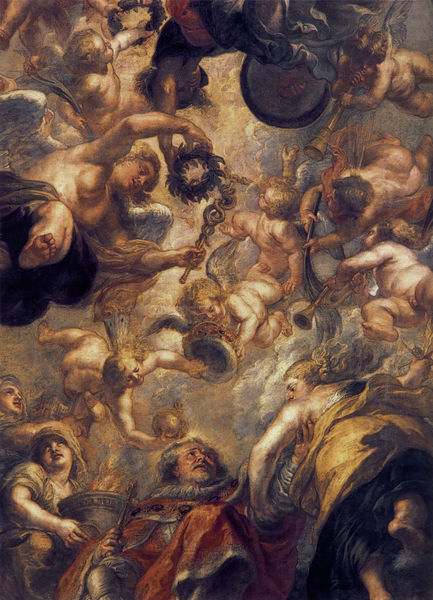
Titel: Die Apotheose von König James I. (Detail aus dem Deckengemälde)
Künstler: Peter Paul Rubens
Standort: London
Institution: Banqueting Hall
Schlagwörter: blau, feuer, flügel, fuß, gemälde, gott, haut, himmel, kampf, körper, mann, nackt, rubens, schatten, wolken, akte, frauen, gelb, menschen, ausschnitt, bewegung, braun, brust, bunt, busen, frau, grau, hut, licht, mund, männer, nase, rücken, schwarz, weiss, blick, rot, wolke, beige, bart, blond, bärte, arme, barock, füllhorn, wind, kirche, gewand, gold, kelch, mantel, decke, instrumente, musik, krone, fliegen, chaos, engel, engelchen, putto, vase, apfel, bein, brüste, perspektive, stab, füsse, angst, krieg, kaiser, könig, schnäuzer, detail, barbe, homme, jaune, fleisch, leiber, schild, zinn, gewölbe, alter, flamme, gesäss, palast, dom, flammen, flug, schweben, inkarant, schlange, kugel, helm, herrscher, kranz, lorbeer, lorbeerkranz, krause, rüstung, james, rom, fries, fleigen, verkürzung, sage, krönung, rouge, heiliger, posaunen, drapé, trompeten, deckengemälde, fresko, schlüssel, hermes, fanfare, harfe, merkur, reigen, posaune, putten, mort, schlangenstab, leier, putti, mythen, ciel, peinture, gemölde, kreisen, couronne, zepter, szepter, enfants, vieillard, körnung, roi, deckenmalerei, weltkugel, friede, sceptre, apotheose, trompete, nuage, nuages, verkürzt, raffael, nue, ange, anges, bekränzung, peter paul, deckenfresko, reichsapfel, feu, pied, dieu, epiphanie, ailes, couronnement, krönen, perspective, asam, bouclier, dieux, hommes, plafond, äskulapstab, armure, renaissance, nus, trompette, cupidon, feierlich, himmlische, personen, raphaël, po, 1600, nu, vieil homme, 1640, flöiegend, pertersdom, chérubins, chérubin, laurier, hermestab, enlèvement, cupidons, désordre, comte, botticelli, acte, schlangenstabg, schlangenstagb, feuertipf, instument, l'acte